Question: So I'm in the middle of creating a racing game for Android (but this problem is more generic than Java so I hope I've asked in the right place)...
For my game I am dynamically generating new maps for the user to 'race' and to allow them preview the track they want to race on beforehand I need to well, dynamically draw a preview image to represent a track.
My first solution was a simple list of cordinates for corners, using basic drawLine between them to give the user a preview of the map, as intended... However a 2D green line on the screen is bland and i'm just looking for tips to improve it. I tried, altering line colors slightly too...
Perhaps this is best shown with an example:

Above shows a bad example of a preview of a generated 'race track' its a windy track with a sharp turn and then finishes.
This is a terrible design and looks bland, and will ruin immersion in my game...
So (apart from generating better tracks!) how can I the preview of a track to make it look appealing? I know this is a VERY generic question and more about DESIGN than programming, but I was just wondering if someone had an insight or tips:
Any help greatly appreciated.
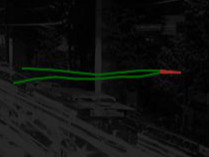
Answer: Have you looked at Bezier Curves? They are a way of defining attractive curves with fairly few points, and most graphics systems are quick to draw them. Don't worry too much about the math, just get the concept that the points define the general direction of the curves, maybe play with them in a graphics program, and then program with them. I think if you follow a pretty simple rule, don't let the points get too close to each other, you should get decent curves.
Then as far as design goes . . . I'm not really great at that, but I would start with making a thicker line and then drawing a thinner line within that. Try out different color combinations. Maybe make the thin line in the center dashed and yellow or white, like a road stripe.